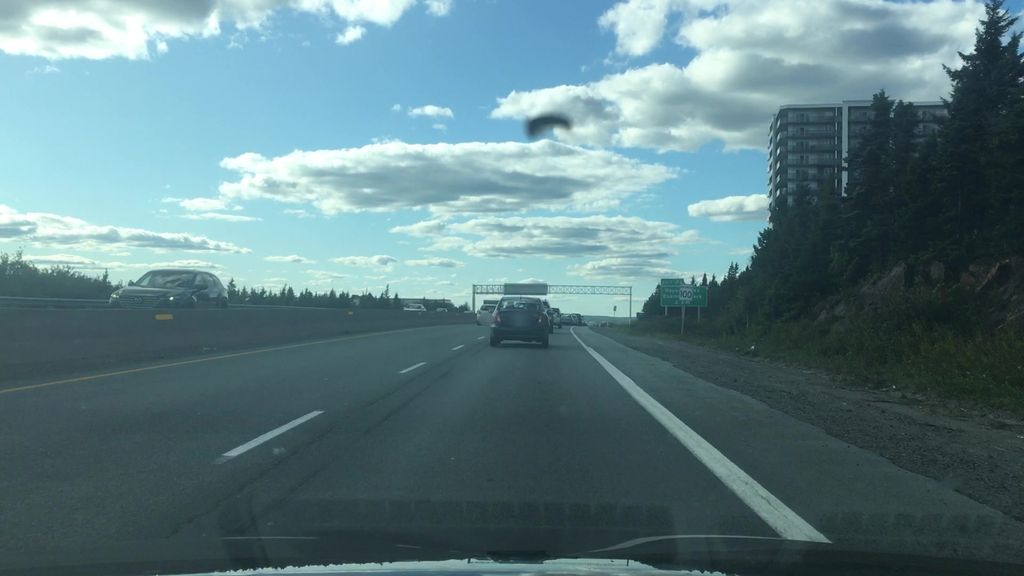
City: halifax